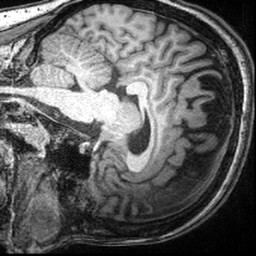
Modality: T1w
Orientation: sagittal
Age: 13
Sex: male
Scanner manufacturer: siemens
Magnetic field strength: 3 T
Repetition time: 2.4 s
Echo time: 0.00374 s